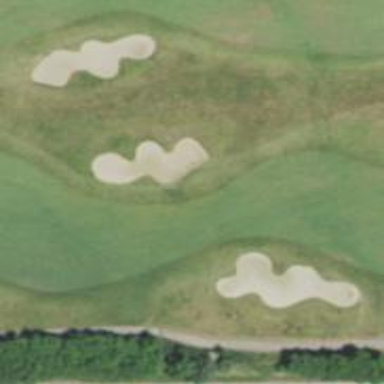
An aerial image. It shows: View of golf hole.